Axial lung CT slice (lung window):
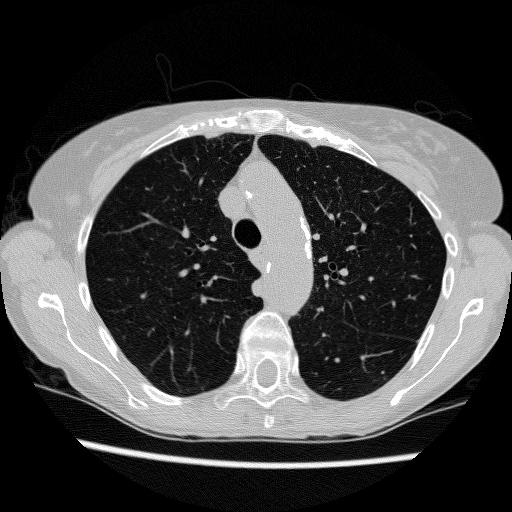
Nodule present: no